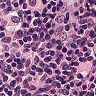
Metastatic tissue present: yes